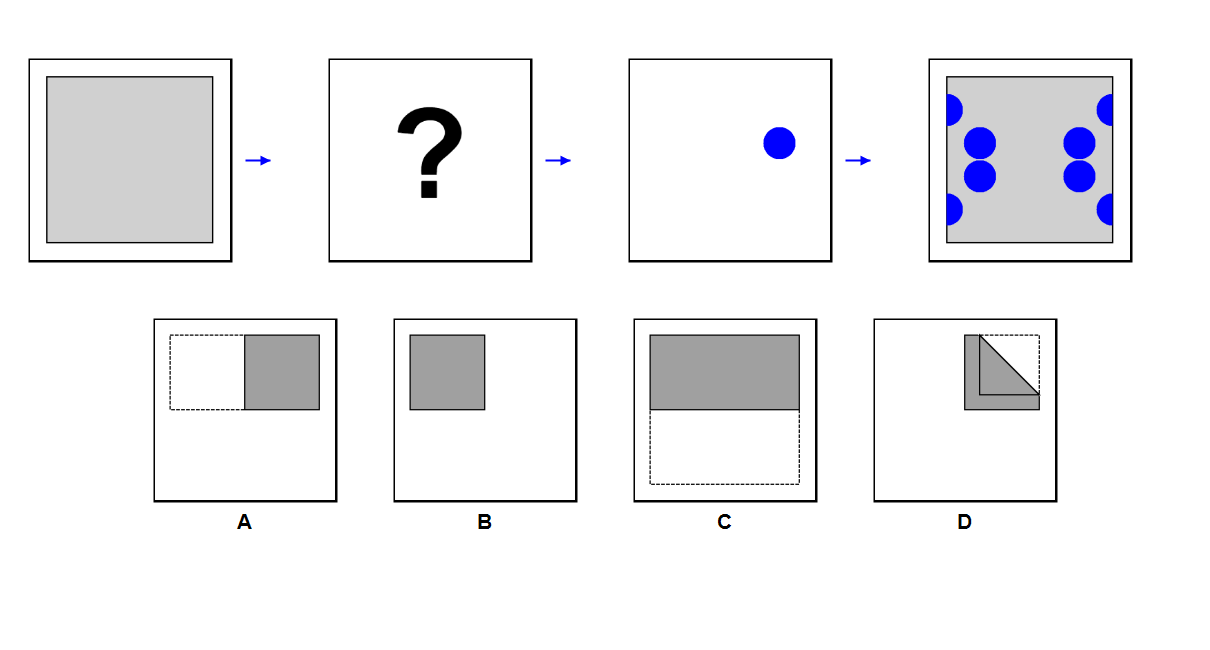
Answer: B